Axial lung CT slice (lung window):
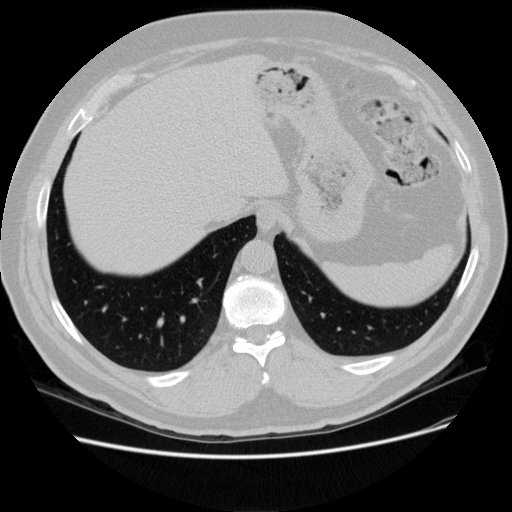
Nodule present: no